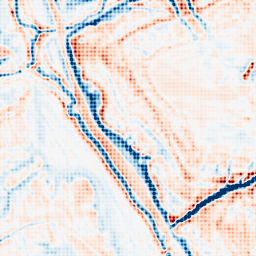
Category: multiscale
Decomposition family: dog_multiscale
Decomposition parameters: sigma_ratio: 1.6
n_scales: 3
base_sigma: 1
Upsampling method: sinc_blackman
Upsampling parameters: scale: 4
kernel_size: 4
Upsampling scale: 4